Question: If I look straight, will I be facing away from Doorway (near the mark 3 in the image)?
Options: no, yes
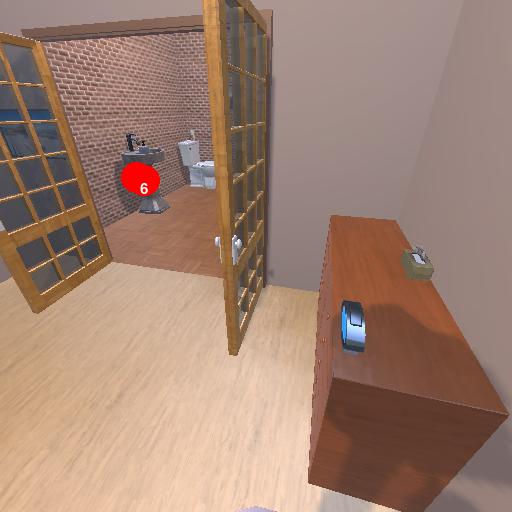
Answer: no